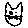
Label: cat